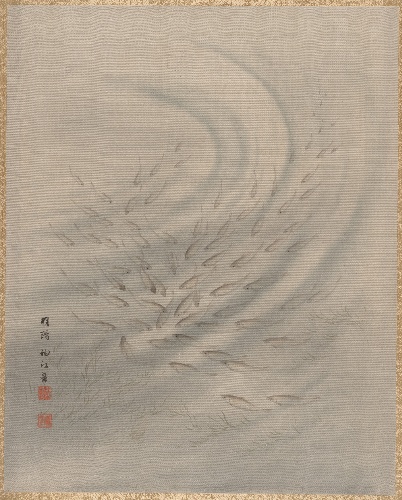
Artist: Seki Shūkō
Artist bio: Japanese, 1858–1915
Date: ca. 1890–92
Object type: Album leaf
Classification: Paintings
Medium: Album leaf; silk
Culture: Japan
Period: Meiji period (1868–1912)
Dimensions: 13 1/2 x 10 7/8 in. (34.3 x 27.6 cm)
Department: Asian Art
Credit line: Charles Stewart Smith Collection, Gift of Mrs. Charles Stewart Smith, Charles Stewart Smith Jr., and Howard Caswell Smith, in memory of Charles Stewart Smith, 1914
Accession year: 1914
Repository: Metropolitan Museum of Art, New York, NY
Tags: Fish